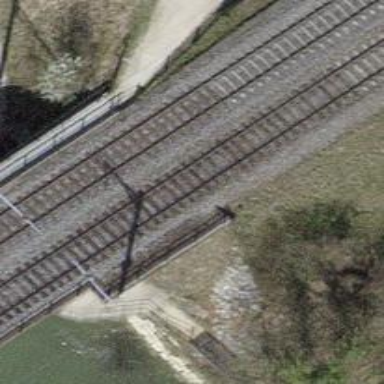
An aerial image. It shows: Railway bridge with electrified contact line. There is one track on the bridge.